Interaction volume radius: 5 \u00c5
Interaction volume height: 20 \u00c5
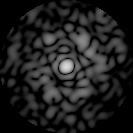
Disorder parameter: 0.6916